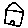
Label: house